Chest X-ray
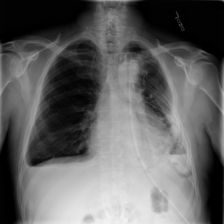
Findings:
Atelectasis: negative
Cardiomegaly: negative
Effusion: negative
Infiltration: negative
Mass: negative
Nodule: negative
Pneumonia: negative
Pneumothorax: negative
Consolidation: negative
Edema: negative
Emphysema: negative
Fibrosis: negative
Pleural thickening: negative
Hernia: negative